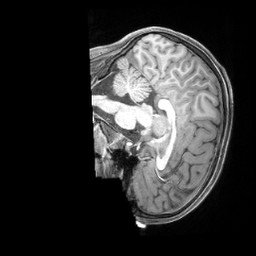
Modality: T1w
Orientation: sagittal
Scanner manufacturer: siemens
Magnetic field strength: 3 T
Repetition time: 2.4 s
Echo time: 0.00224 s